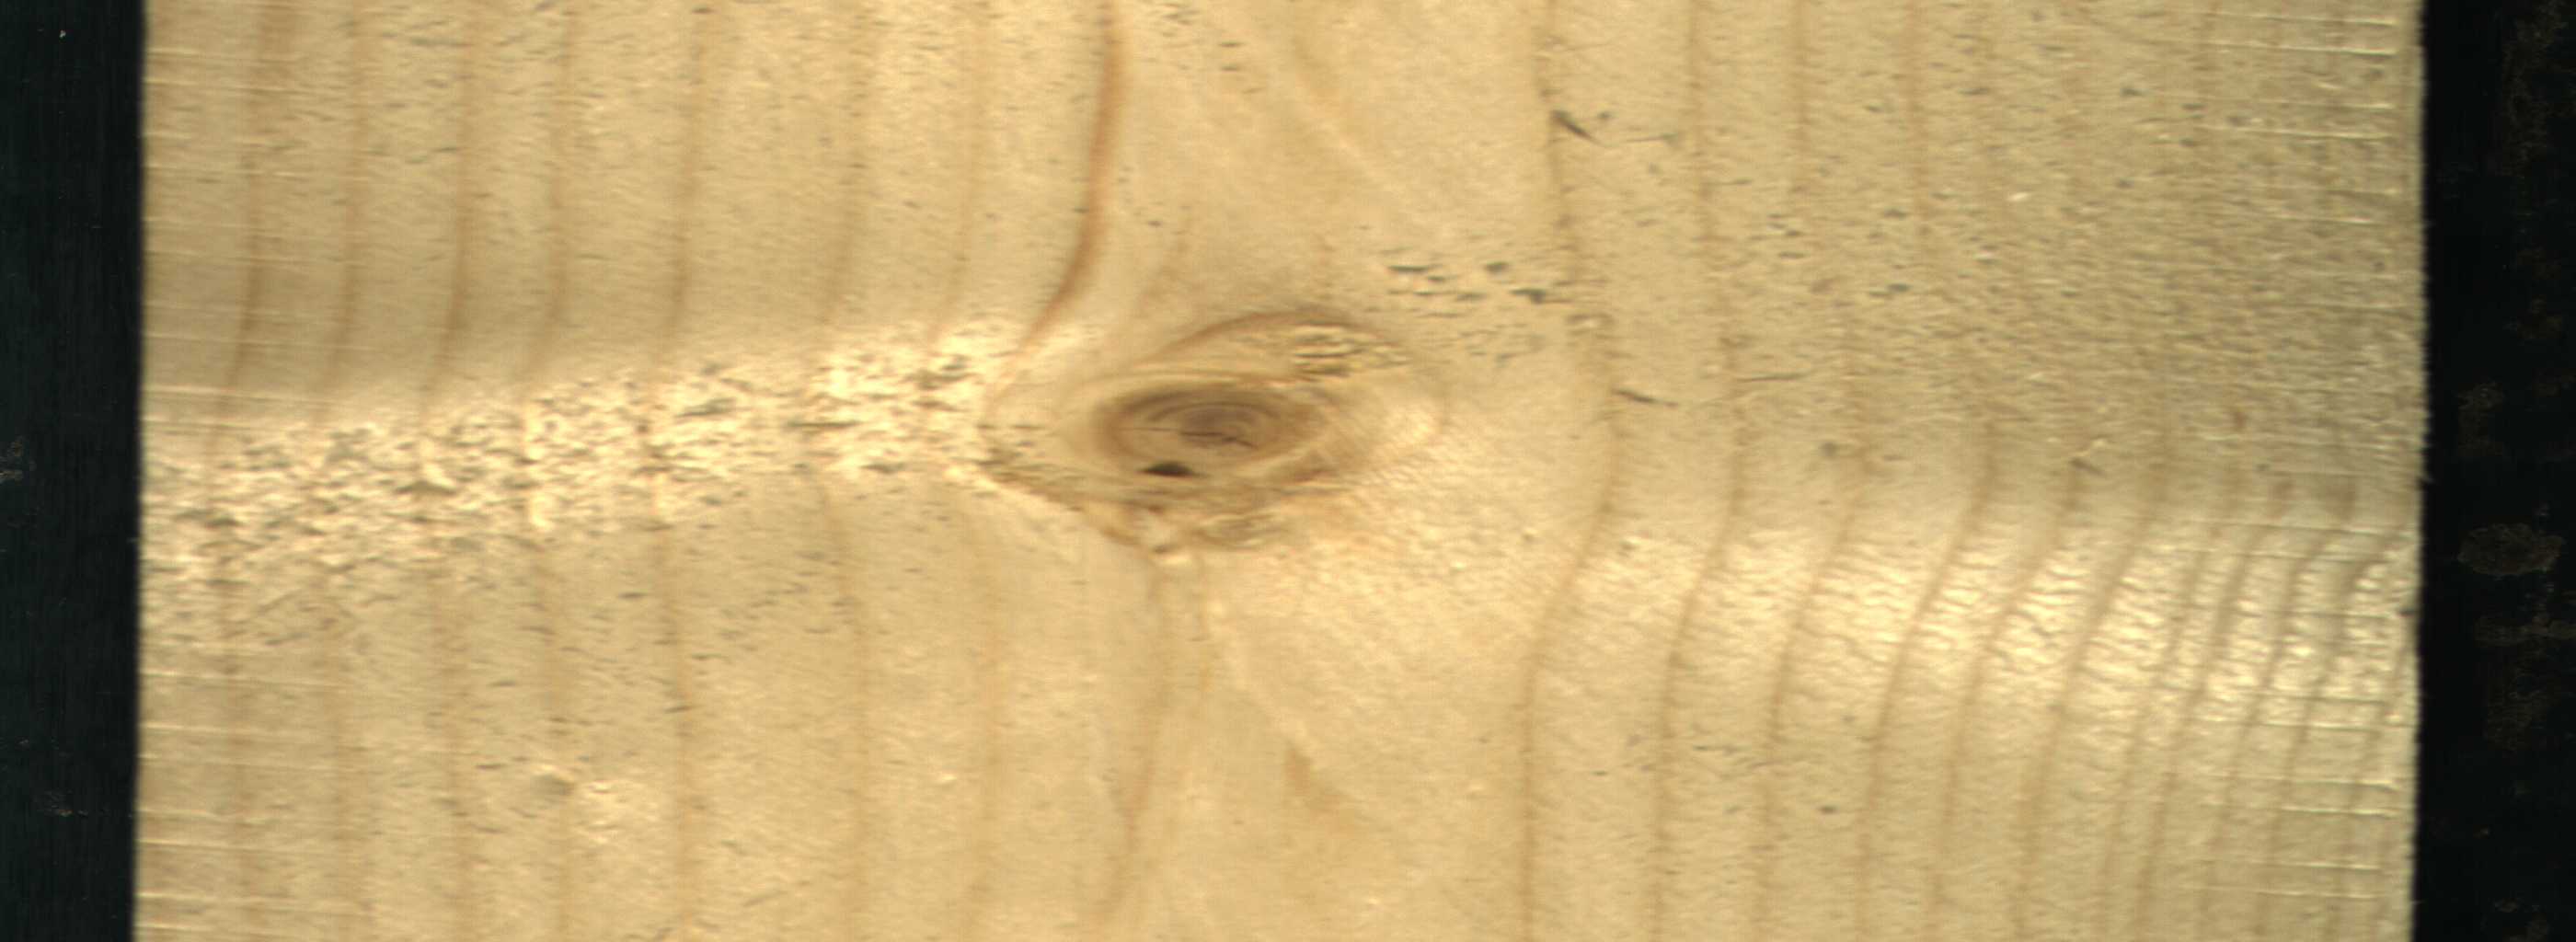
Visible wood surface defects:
knot_with_crack